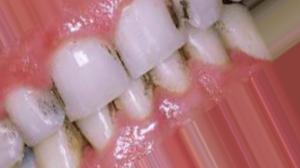
Condition: Tooth Discoloration